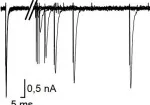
Inactivation properties of WT Nav1.5 and Nav1.5-F1571L alone or co-expressed with beta1. (D) Displayed from left to right are the representative whole-cell recordings of recovery from inactivation of WT Nav1.5 + beta1 and Nav1.5-F1571L + beta1. The protocol used is shown underneath the traces.
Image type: pathology (immunostaining)